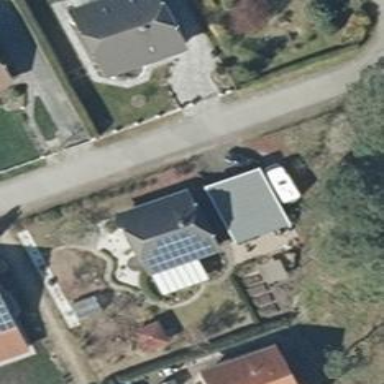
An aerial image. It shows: Small solar photovoltaic panel generator is producing electricity.